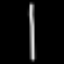
Label: line